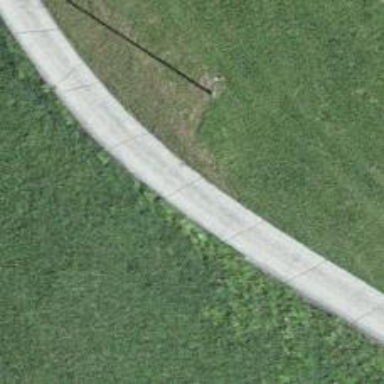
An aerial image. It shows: Residential road with concrete surface of grade1.